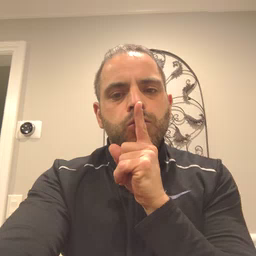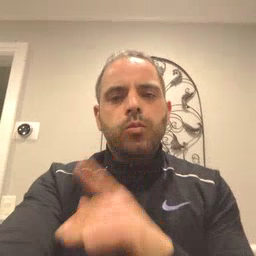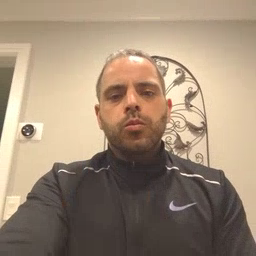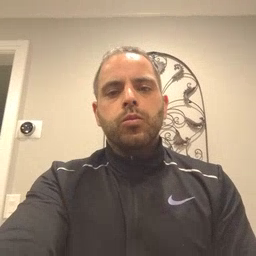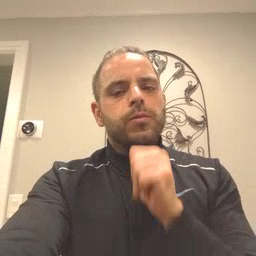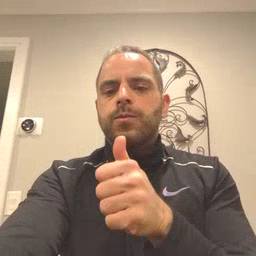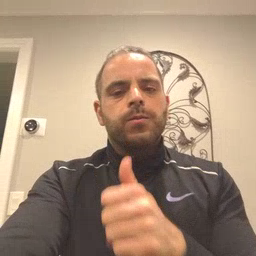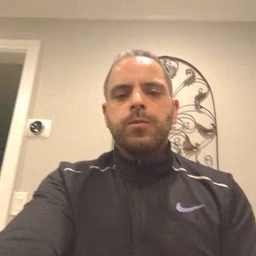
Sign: not